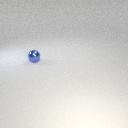
small blue metal sphere